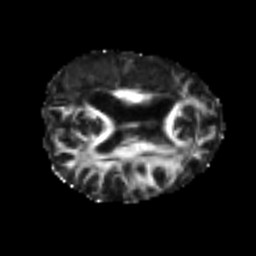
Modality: FA
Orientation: axial
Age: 39
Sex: female
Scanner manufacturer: siemens
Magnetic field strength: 3 T
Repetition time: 4.999 s
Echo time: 0.07946 s